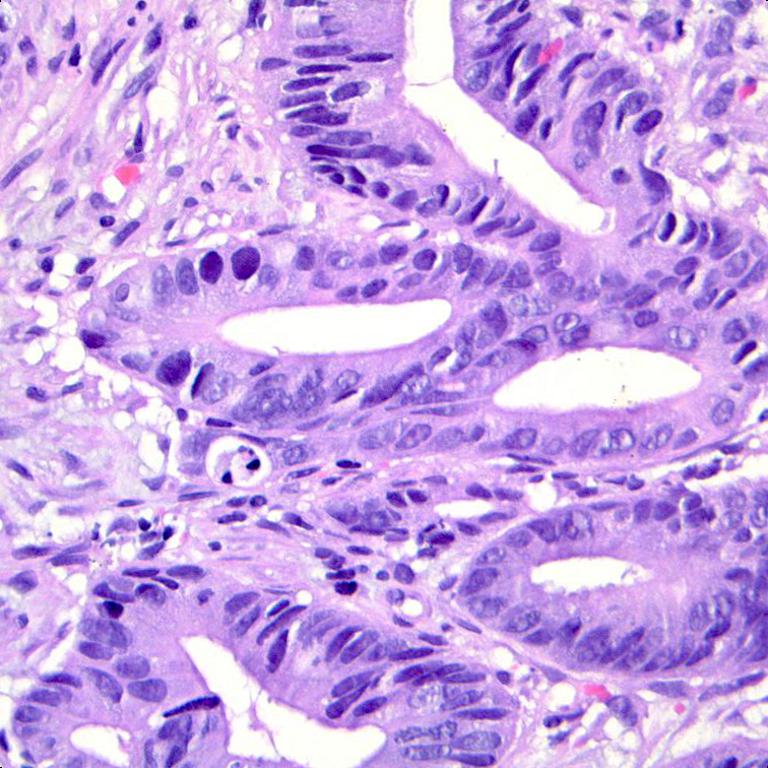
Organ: colon
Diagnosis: adenocarcinomas